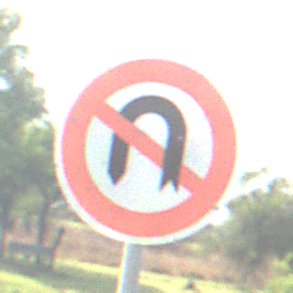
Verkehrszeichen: VerbotWenden
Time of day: MorningAfternoon
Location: Outdoor (Nature)
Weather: PartlyCloudy
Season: NotSpecified
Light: Natural